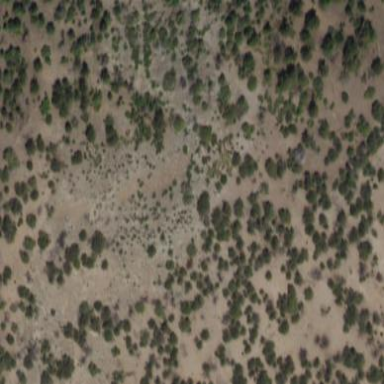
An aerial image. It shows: Area covered in scrub vegetation.